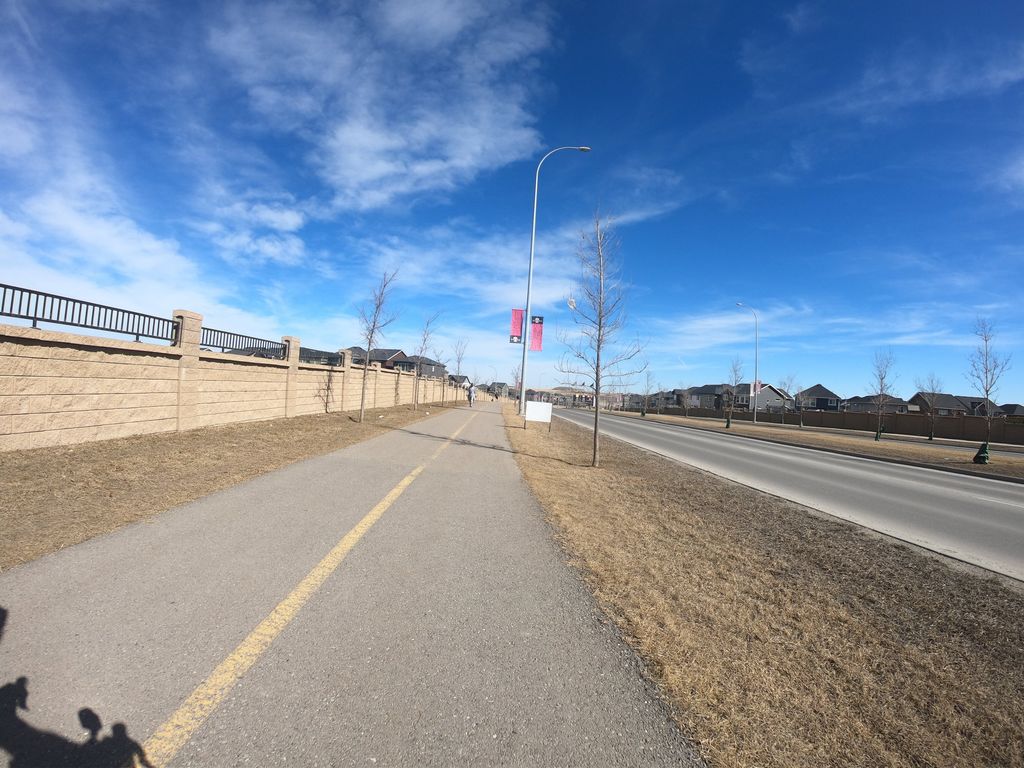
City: calgary